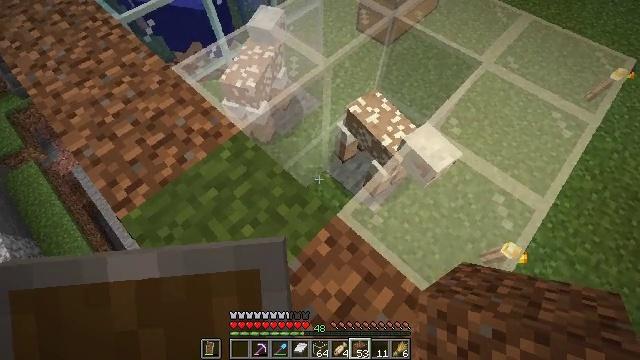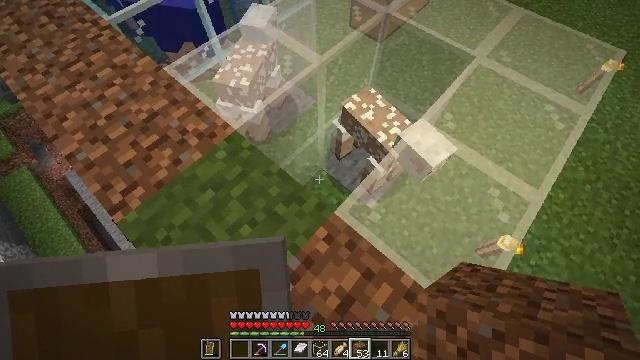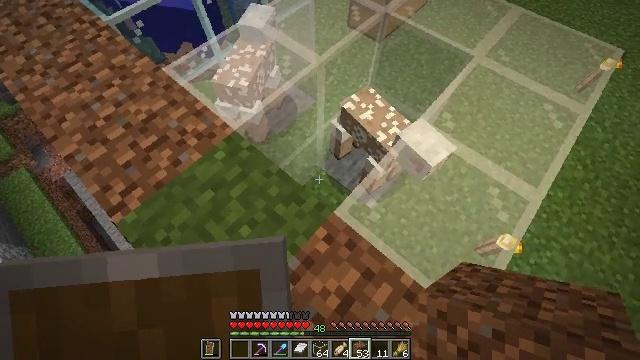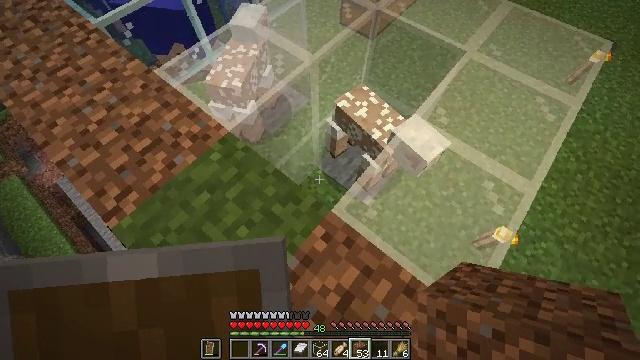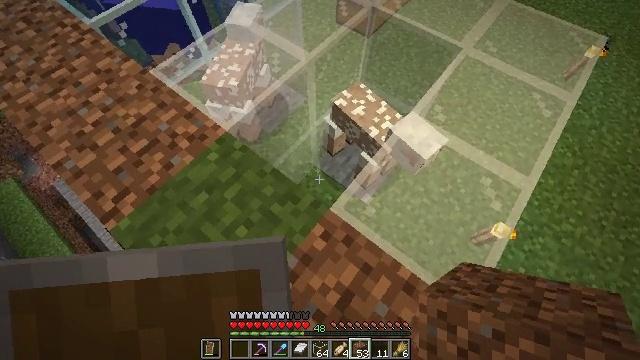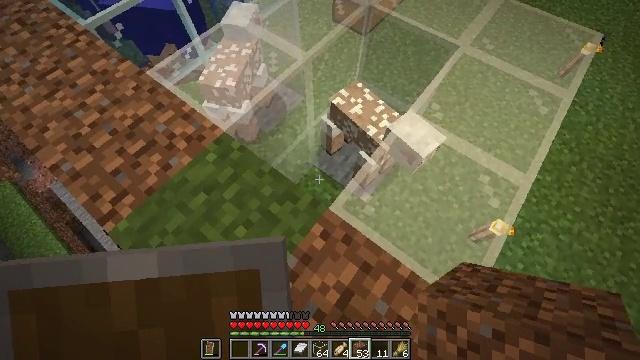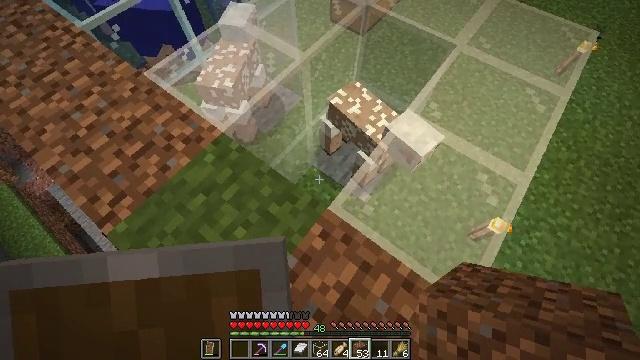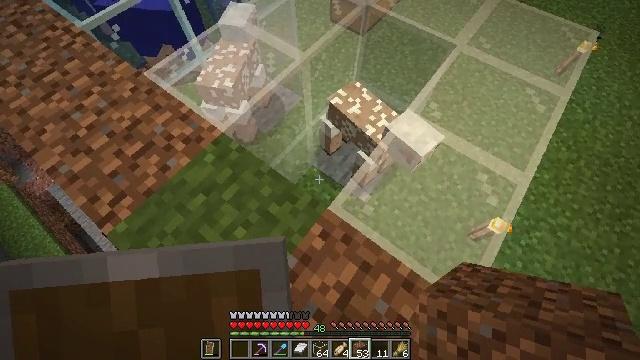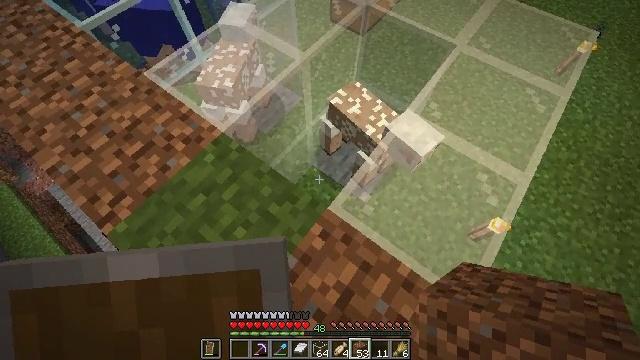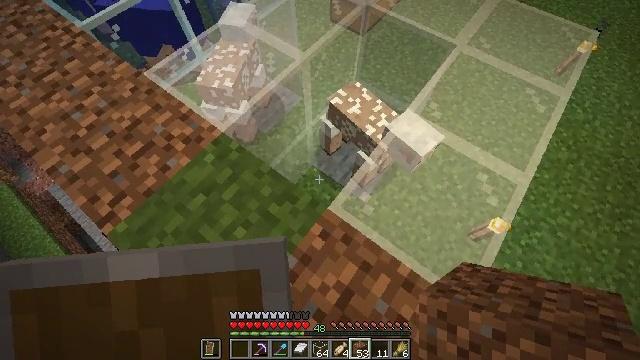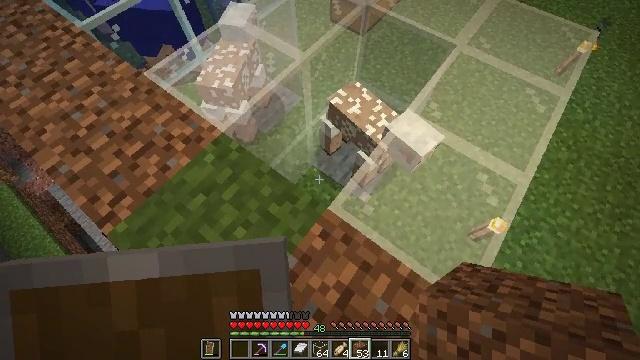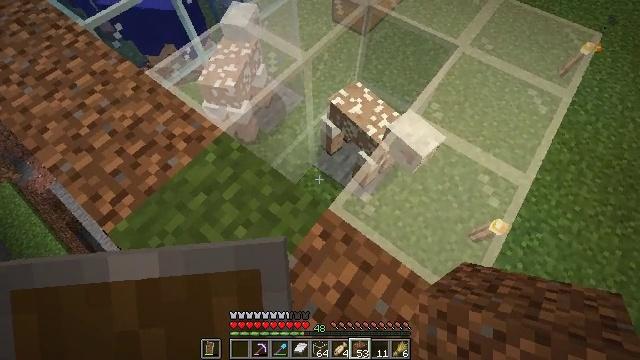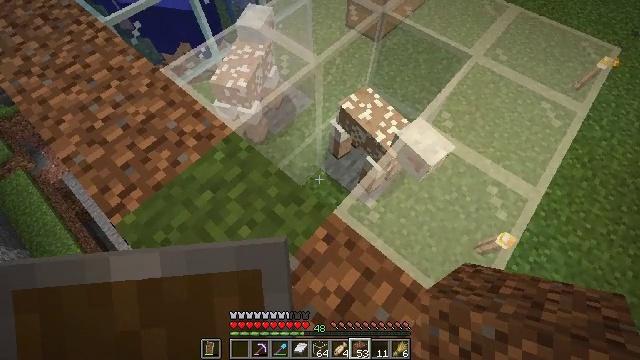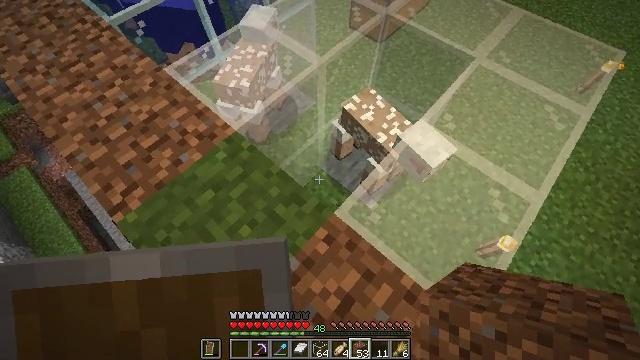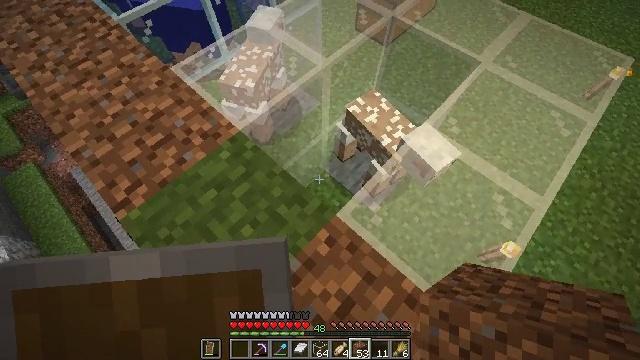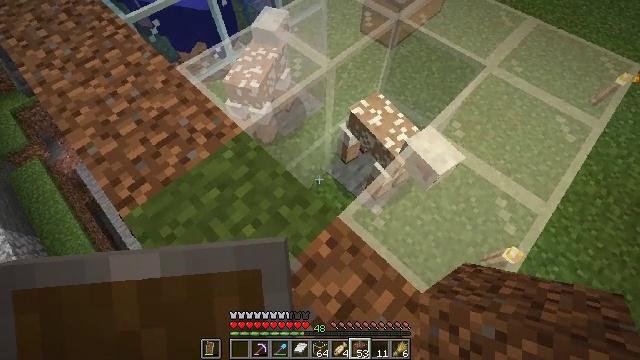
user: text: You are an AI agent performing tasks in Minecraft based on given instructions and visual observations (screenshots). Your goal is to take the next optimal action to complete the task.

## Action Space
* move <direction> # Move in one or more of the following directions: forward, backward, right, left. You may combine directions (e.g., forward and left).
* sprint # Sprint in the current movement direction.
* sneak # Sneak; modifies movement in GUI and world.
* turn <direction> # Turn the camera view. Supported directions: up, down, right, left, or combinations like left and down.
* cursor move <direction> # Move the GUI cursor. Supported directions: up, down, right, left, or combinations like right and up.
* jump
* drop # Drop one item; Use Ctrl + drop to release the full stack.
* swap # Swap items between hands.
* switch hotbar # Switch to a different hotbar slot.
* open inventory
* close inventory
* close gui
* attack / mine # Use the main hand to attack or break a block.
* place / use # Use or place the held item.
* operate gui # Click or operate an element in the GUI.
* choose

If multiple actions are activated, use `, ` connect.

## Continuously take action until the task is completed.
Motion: motion action
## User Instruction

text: Make red stained glass by combining glass with red dye in a crafting table.
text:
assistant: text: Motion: turn right
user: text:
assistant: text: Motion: no_op
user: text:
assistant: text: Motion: turn right
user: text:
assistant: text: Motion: no_op
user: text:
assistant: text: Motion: no_op
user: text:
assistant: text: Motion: no_op
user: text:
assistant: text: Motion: no_op
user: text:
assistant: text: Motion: no_op
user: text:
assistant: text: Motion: no_op
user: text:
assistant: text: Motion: no_op
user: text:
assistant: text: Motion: no_op
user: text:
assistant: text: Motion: turn left
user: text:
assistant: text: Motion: no_op
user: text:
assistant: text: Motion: turn left
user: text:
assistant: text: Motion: turn left
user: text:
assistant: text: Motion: no_op
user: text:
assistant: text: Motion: no_op
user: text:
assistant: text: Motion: no_op
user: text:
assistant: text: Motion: no_op
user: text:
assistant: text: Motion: no_op
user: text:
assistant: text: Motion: no_op
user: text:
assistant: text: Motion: turn left
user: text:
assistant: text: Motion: no_op
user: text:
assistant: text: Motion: turn left
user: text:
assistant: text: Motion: no_op
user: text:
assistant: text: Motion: no_op
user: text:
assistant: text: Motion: no_op
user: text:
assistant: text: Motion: no_op
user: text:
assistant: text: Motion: turn left and up
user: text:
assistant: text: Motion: turn left and up